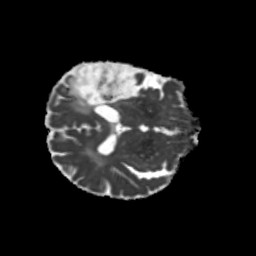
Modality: MD
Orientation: axial
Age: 72
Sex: male
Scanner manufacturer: siemens
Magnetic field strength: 3 T
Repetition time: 5.25 s
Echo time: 0.08 s